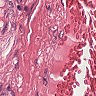
Metastatic tissue present: no